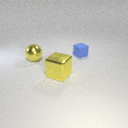
large yellow metal cube in front of large yellow metal sphere